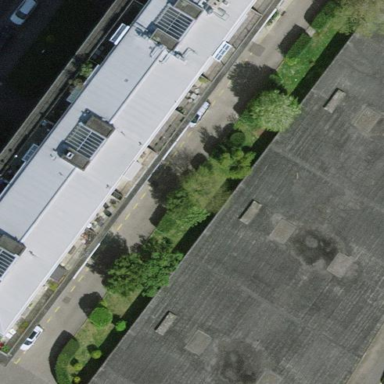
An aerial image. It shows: View of roof of building.